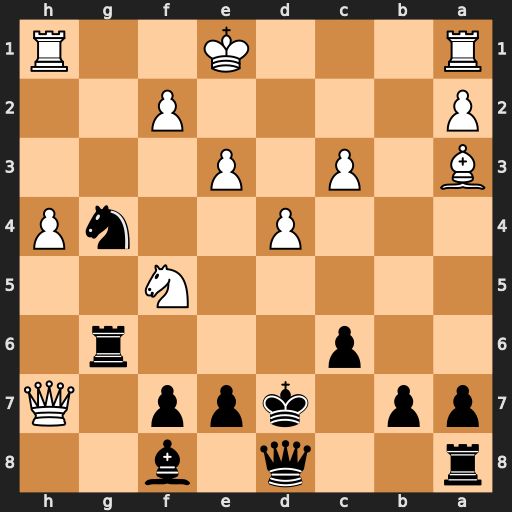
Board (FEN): r2q1b2/pp1kpp1Q/2p3r1/5N2/3P2nP/B1P1P3/P4P2/R3K2R
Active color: b
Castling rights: KQ
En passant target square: -
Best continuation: Qa5